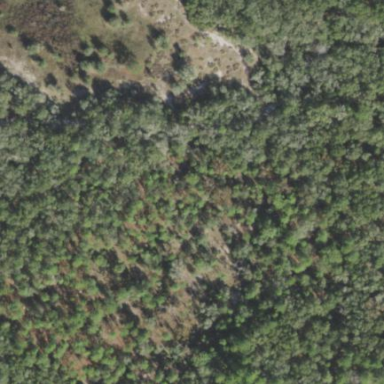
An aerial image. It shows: Needle-leaved woodland.